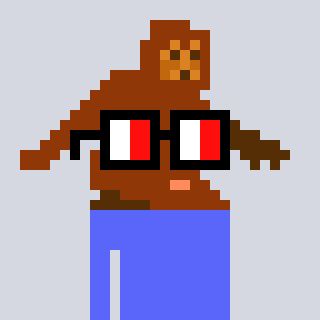
a pixel art character with square glasses with black frames and red eyes, a bigfoot-shaped head and a purple-colored body on a cool background